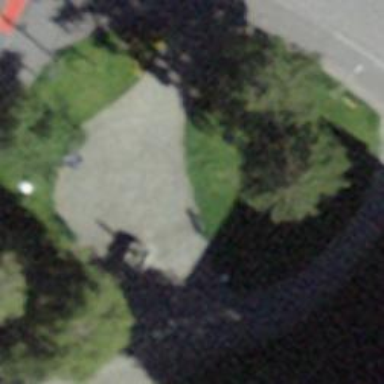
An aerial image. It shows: Bell tower that is man-made.